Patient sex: F
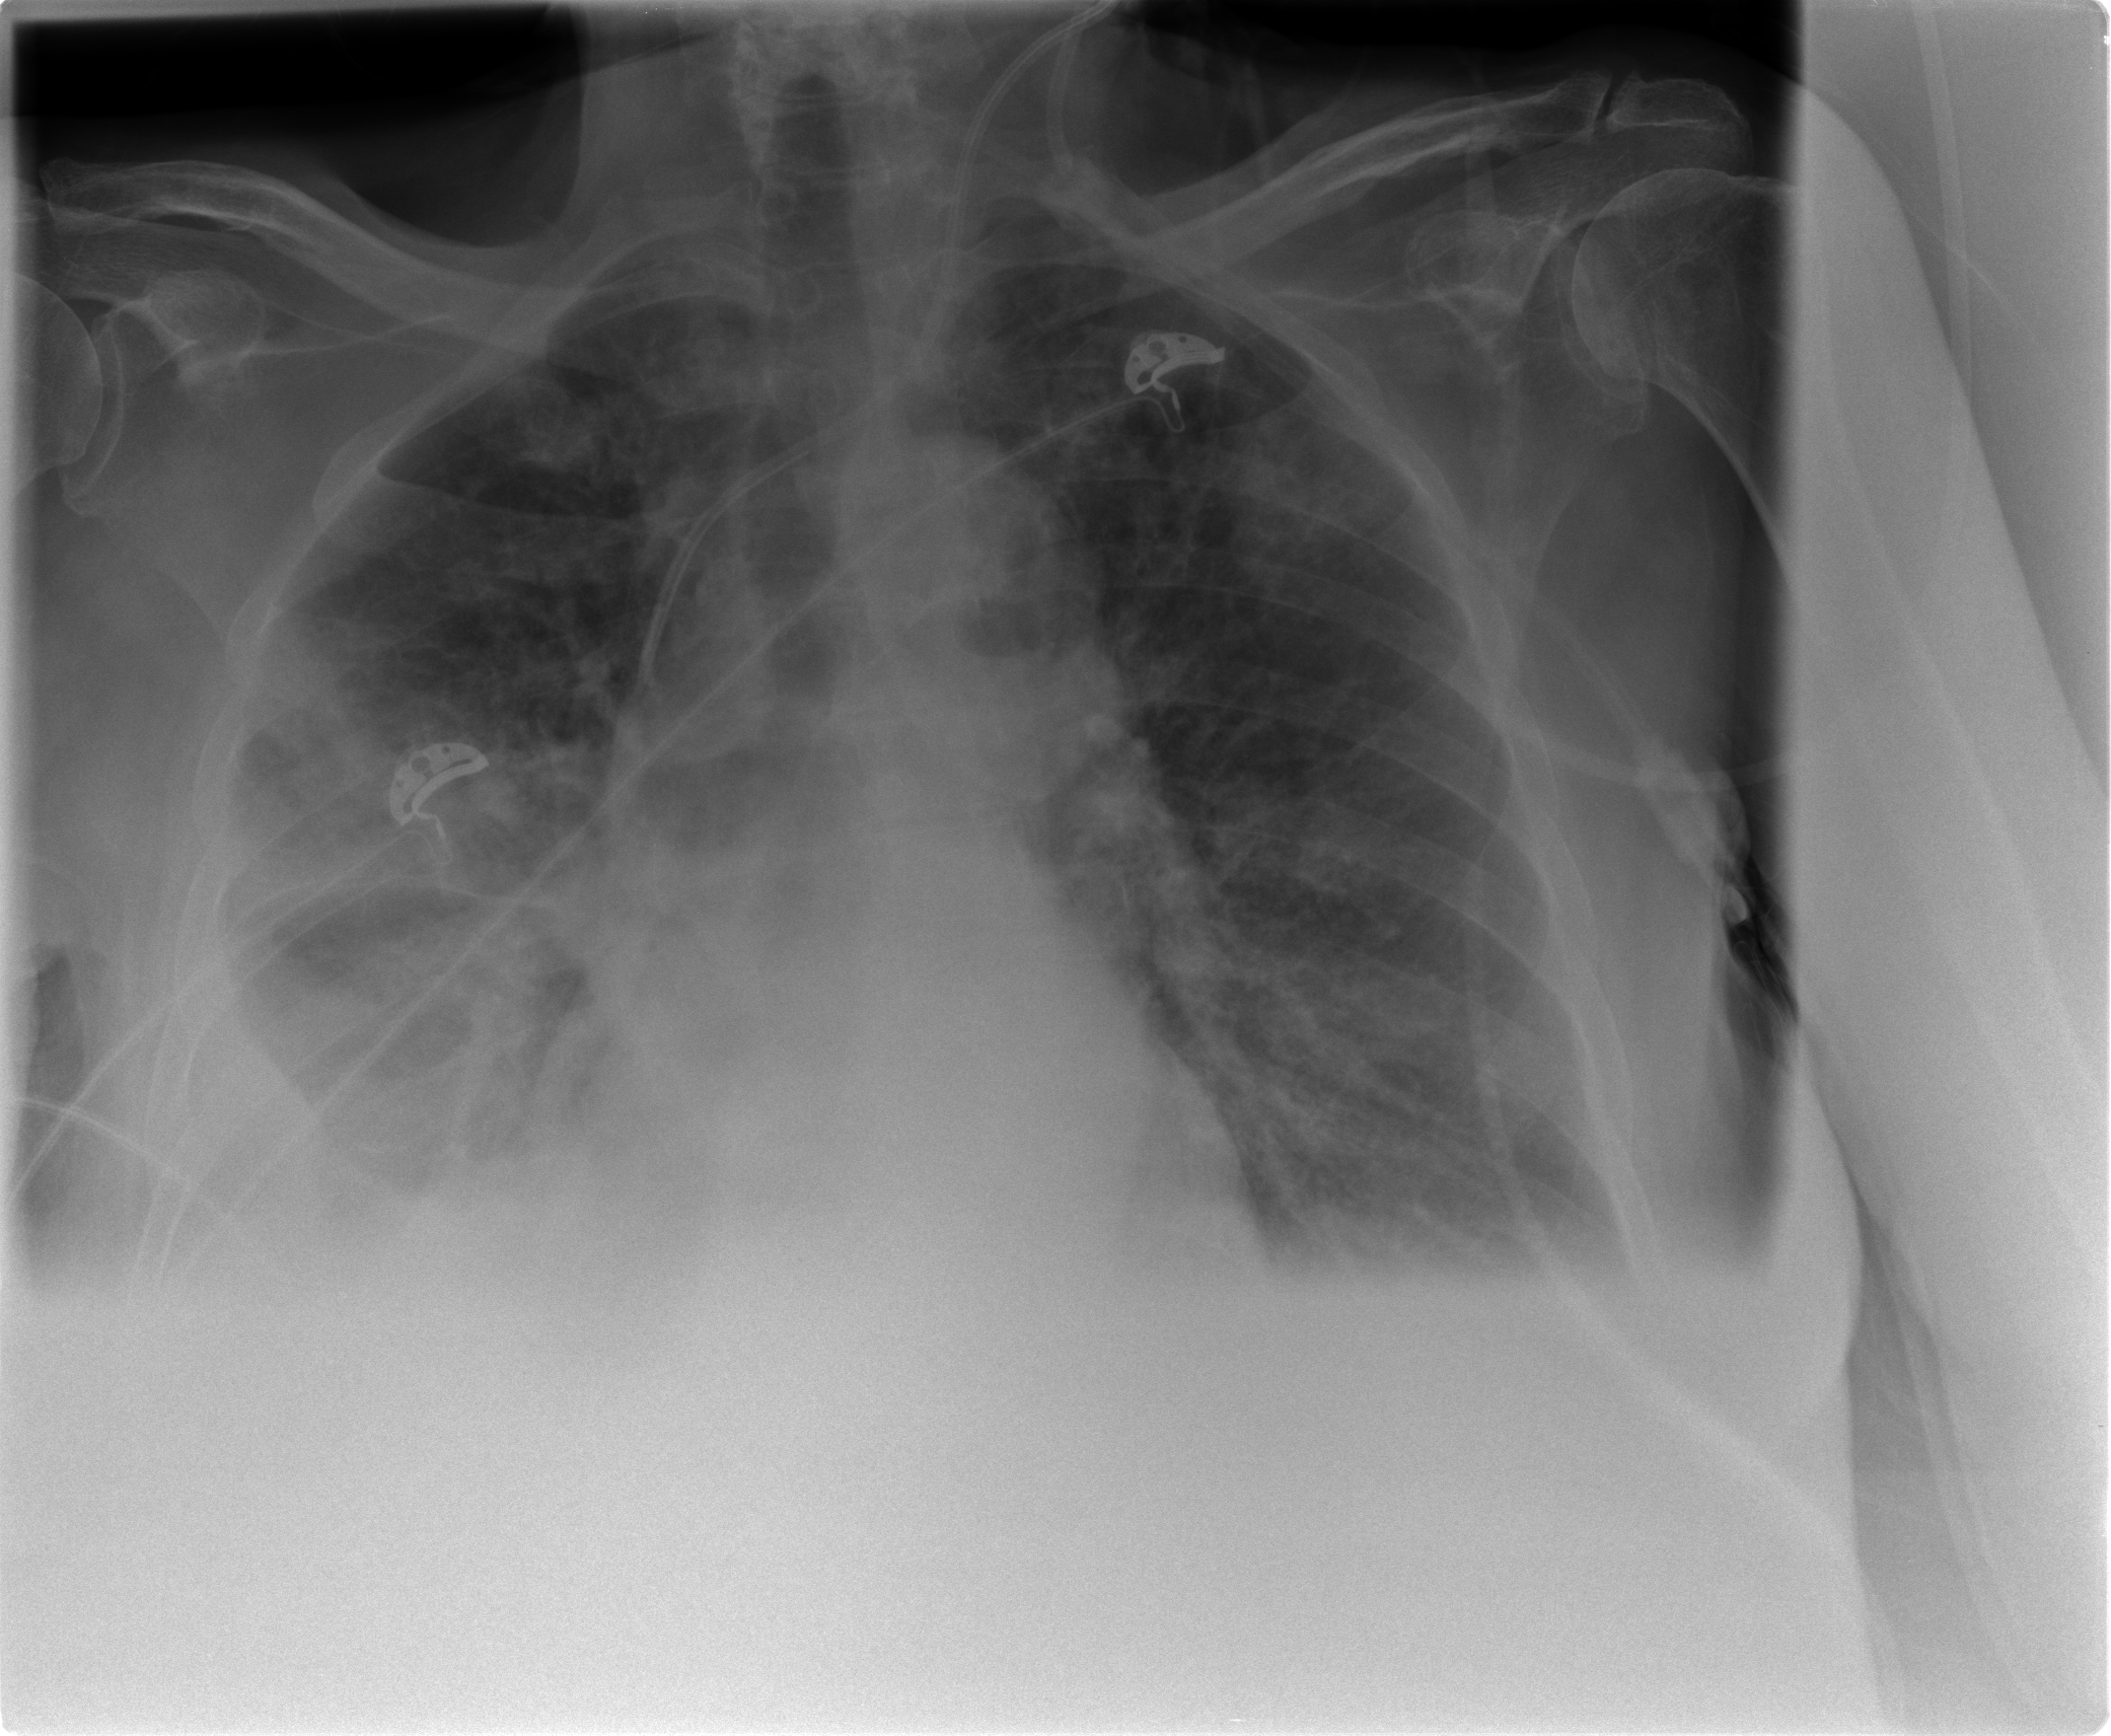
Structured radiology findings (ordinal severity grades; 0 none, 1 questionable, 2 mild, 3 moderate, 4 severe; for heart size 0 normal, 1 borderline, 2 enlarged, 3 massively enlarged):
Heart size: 0
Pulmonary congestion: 2
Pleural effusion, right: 3
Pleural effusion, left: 0
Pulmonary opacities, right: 0
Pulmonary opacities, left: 0
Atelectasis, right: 3
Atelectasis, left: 0